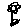
Label: flower